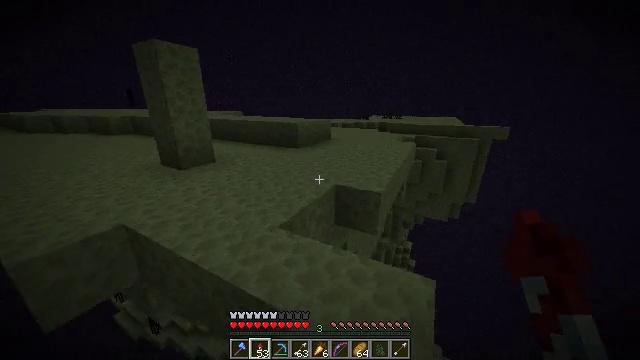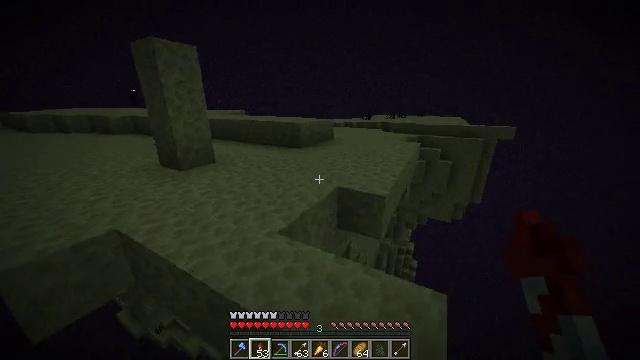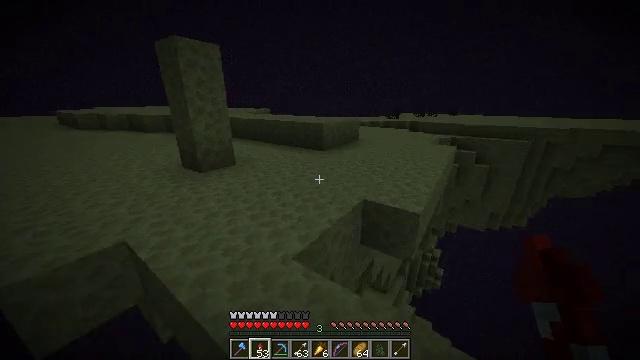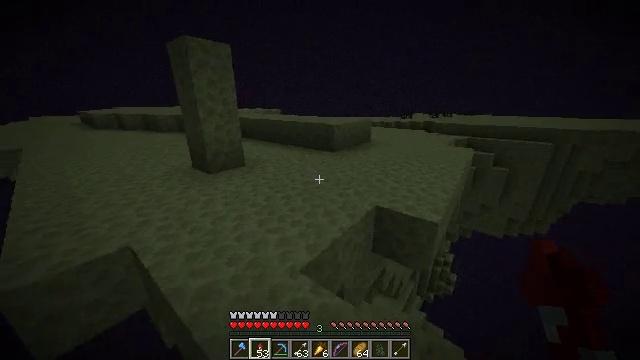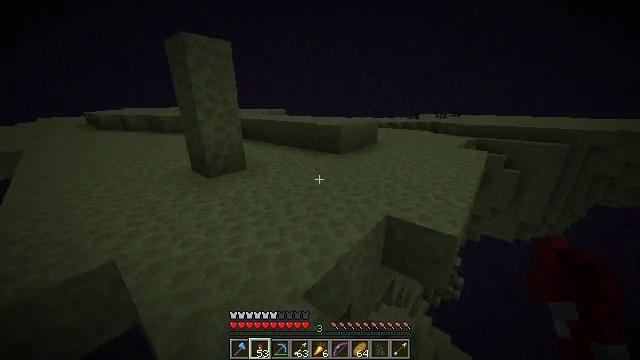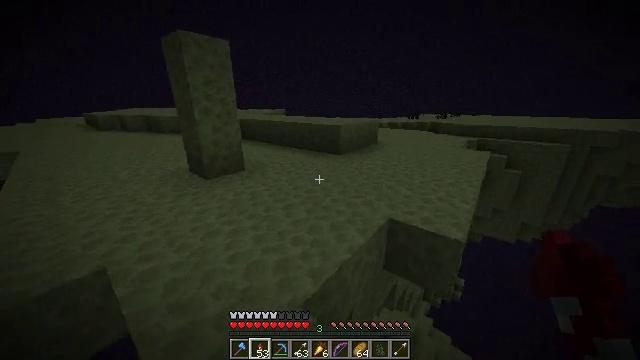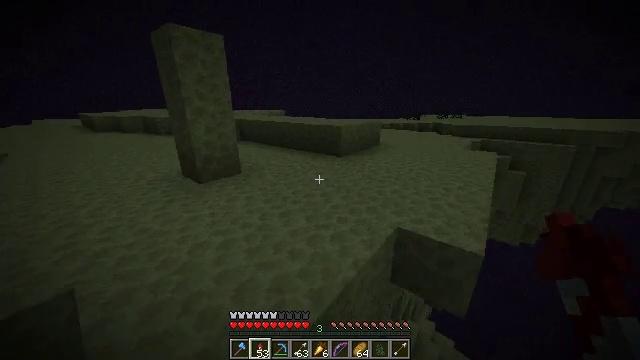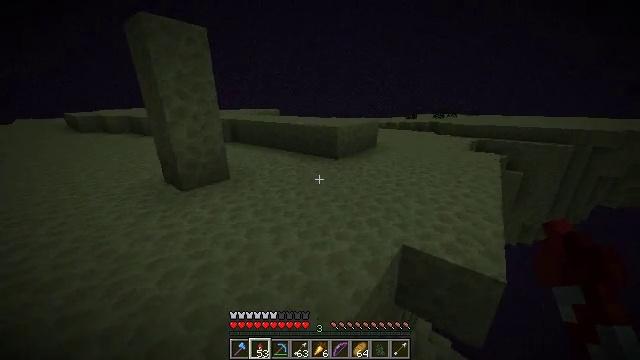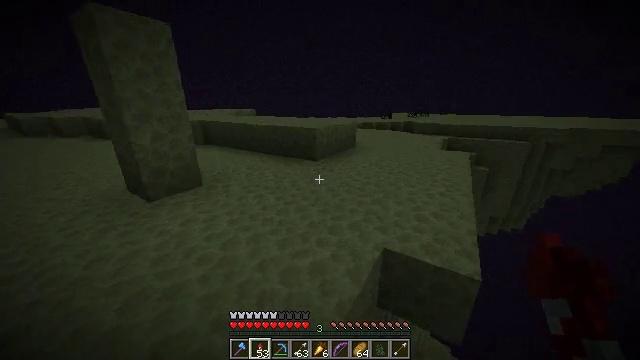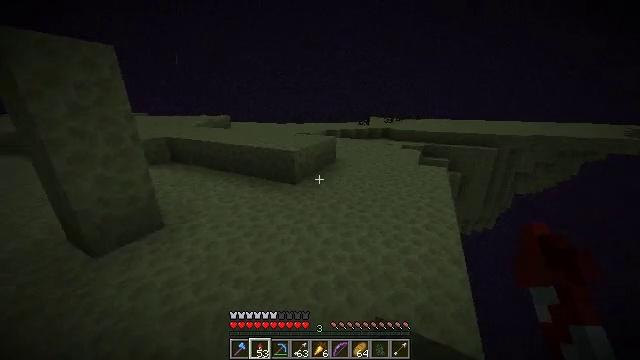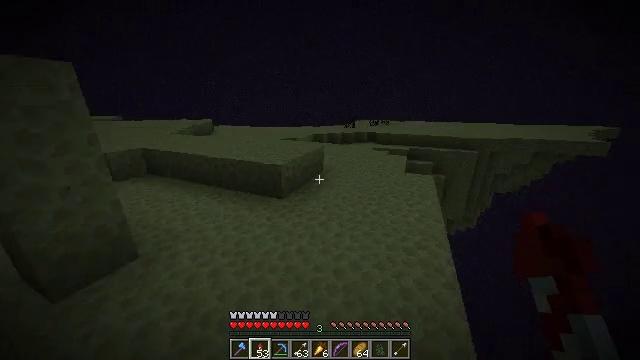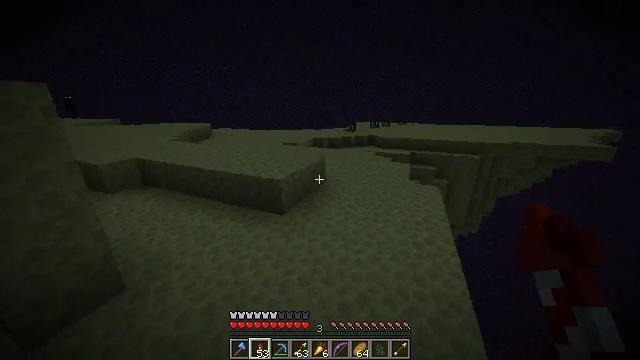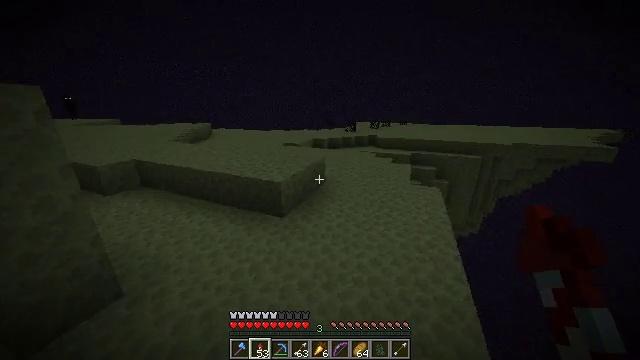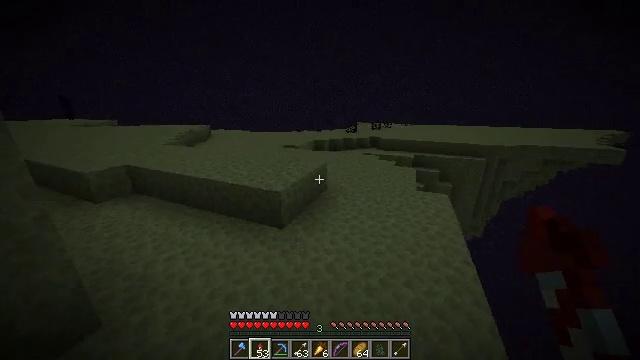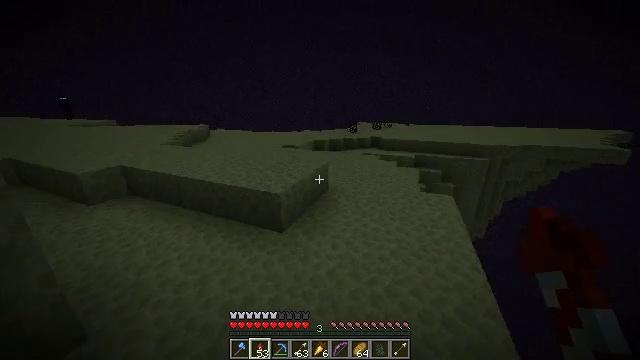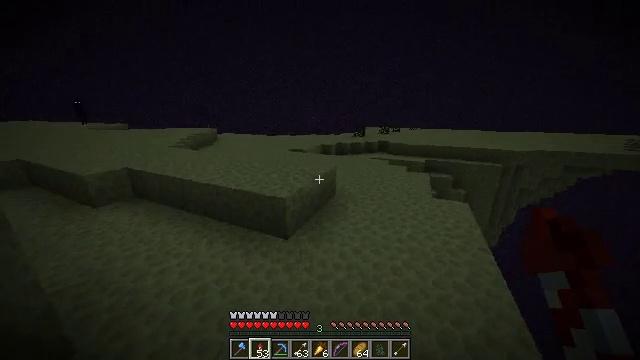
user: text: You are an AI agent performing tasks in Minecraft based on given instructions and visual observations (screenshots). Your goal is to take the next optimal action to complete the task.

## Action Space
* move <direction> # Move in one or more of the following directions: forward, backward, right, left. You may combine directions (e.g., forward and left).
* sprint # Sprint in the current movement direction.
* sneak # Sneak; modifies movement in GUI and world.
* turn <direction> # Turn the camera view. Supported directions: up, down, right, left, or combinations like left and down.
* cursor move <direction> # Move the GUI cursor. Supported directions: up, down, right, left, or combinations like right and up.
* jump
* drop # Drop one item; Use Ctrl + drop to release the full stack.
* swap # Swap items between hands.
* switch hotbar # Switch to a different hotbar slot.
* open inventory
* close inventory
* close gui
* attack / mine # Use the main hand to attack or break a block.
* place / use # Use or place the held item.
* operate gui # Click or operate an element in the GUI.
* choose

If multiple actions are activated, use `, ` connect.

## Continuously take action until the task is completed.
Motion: motion action
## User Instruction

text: Drop a firework rocket.
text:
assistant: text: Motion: move forward, sprint
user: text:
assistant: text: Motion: move forward, sprint, turn left
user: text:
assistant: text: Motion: move forward, sprint, turn left
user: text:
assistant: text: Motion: move forward, sprint, turn left
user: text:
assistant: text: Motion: move forward, sprint
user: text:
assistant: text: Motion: move forward, sprint
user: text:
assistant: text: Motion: move forward, sprint, turn right
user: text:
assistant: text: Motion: move forward, sprint, turn right, jump
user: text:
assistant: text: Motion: move forward, sprint, turn right, jump
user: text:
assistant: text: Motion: move forward, sprint, turn right, jump
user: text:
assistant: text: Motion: move forward, sprint, jump
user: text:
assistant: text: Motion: move forward, sprint, jump
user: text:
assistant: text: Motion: move forward, sprint, jump
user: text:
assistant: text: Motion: move forward, sprint, jump
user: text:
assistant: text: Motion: move forward, sprint, turn left and up, jump
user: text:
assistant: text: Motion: move forward, sprint, turn left, jump
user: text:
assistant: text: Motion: move forward, sprint, turn left and up, jump
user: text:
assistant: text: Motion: move forward, sprint, jump
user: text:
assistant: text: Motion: move forward, sprint, jump
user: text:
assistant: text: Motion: move forward, sprint, jump
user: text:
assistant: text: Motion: move forward, sprint, jump
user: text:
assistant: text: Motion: move forward, sprint, jump
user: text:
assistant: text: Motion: move forward, sprint, jump
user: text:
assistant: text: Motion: move forward, sprint, jump
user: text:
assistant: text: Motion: move forward, sprint, jump
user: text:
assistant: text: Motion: move forward, sprint, jump
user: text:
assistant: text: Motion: move forward, sprint, jump
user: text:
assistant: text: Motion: move forward, sprint, jump
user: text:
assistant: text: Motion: move forward, sprint, jump
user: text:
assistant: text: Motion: move forward, sprint, jump